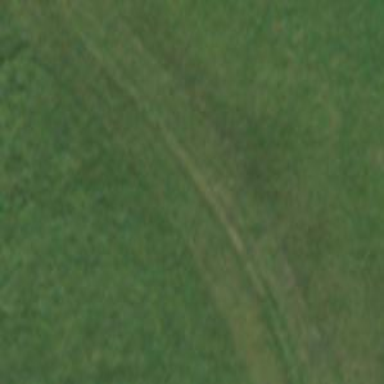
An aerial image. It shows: Grass track with grade 5 tracktype.